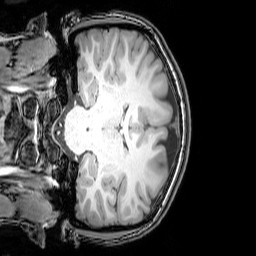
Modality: T1w
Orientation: coronal
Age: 22
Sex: female
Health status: healthy
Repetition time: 0.081 s
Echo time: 0.037 s